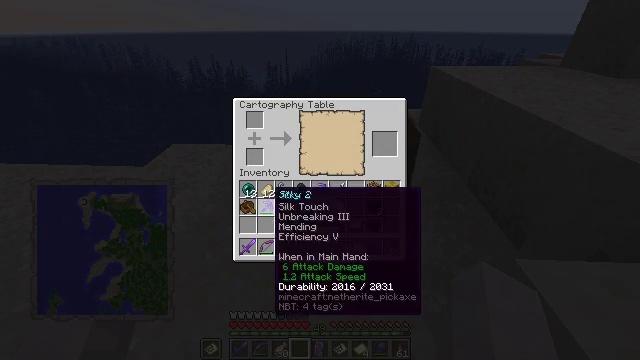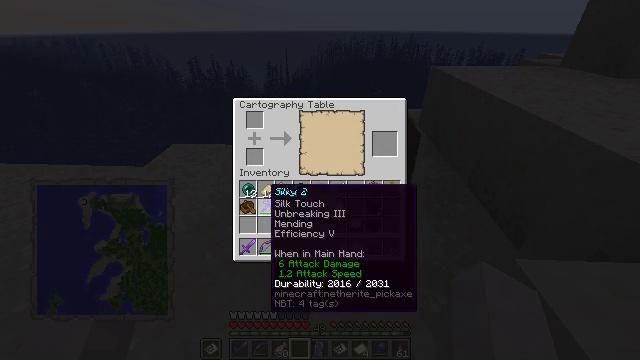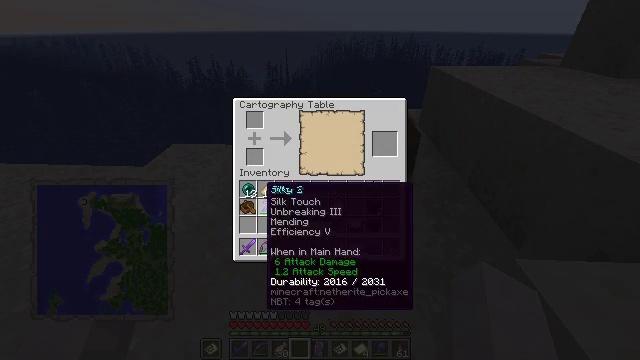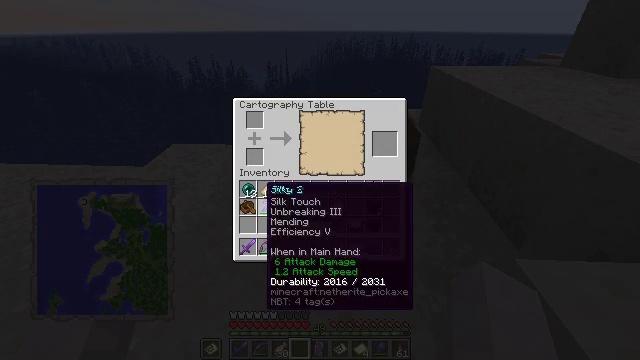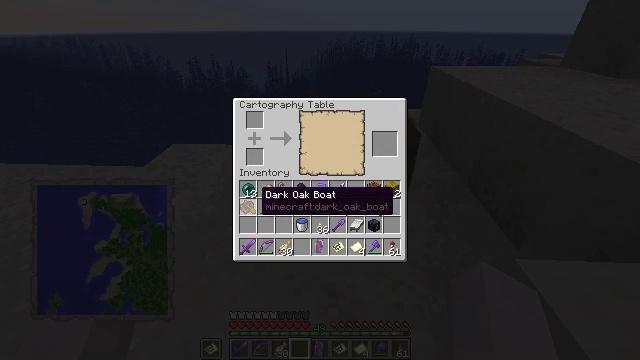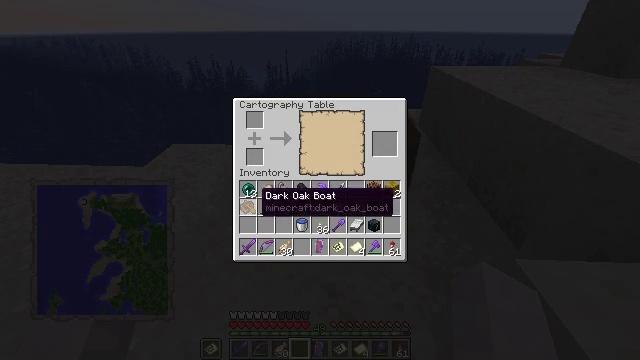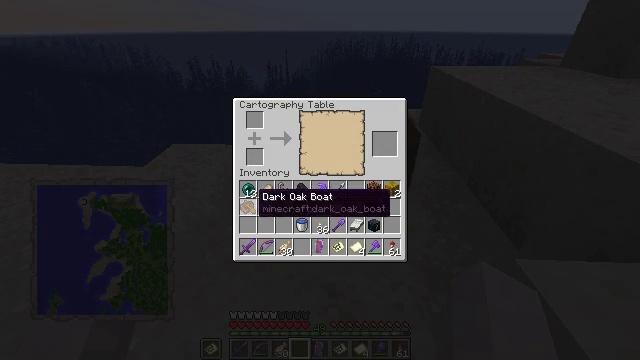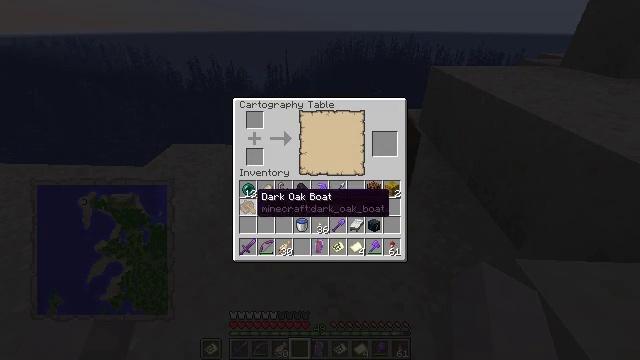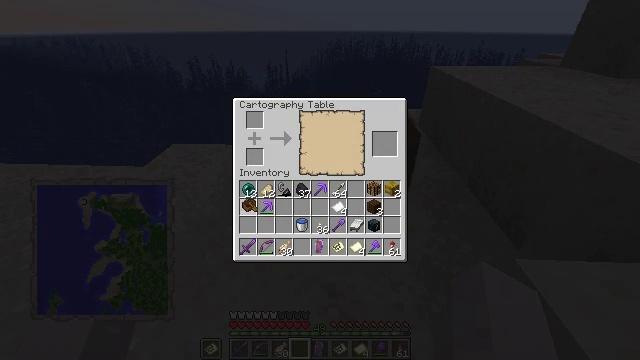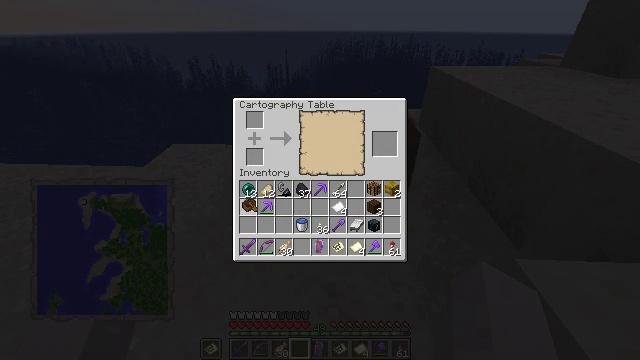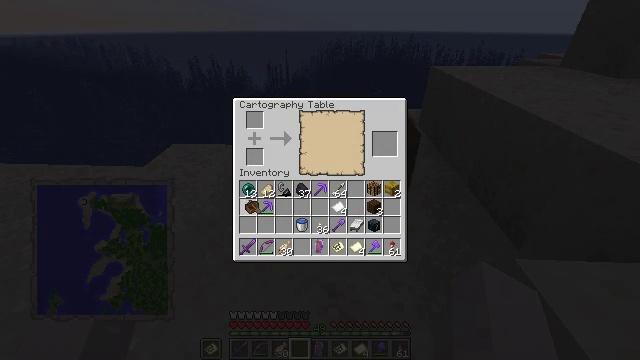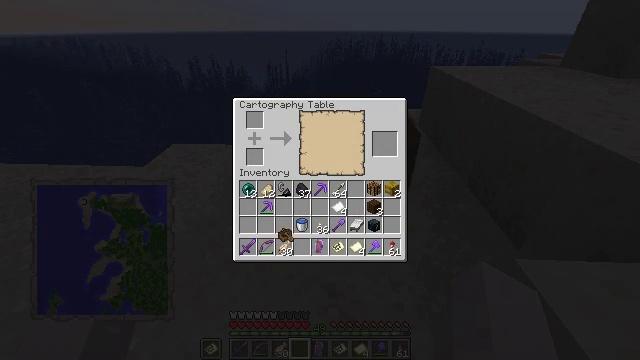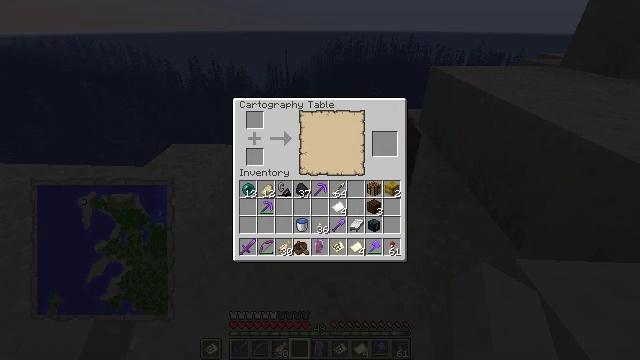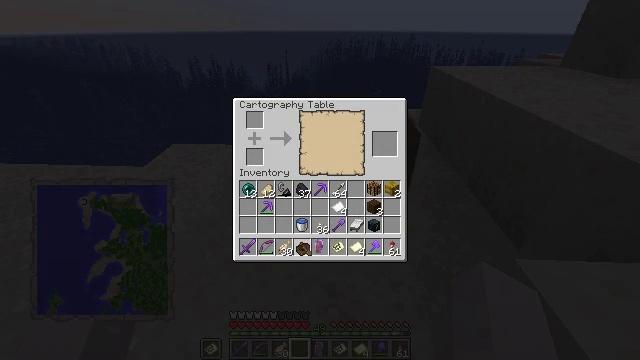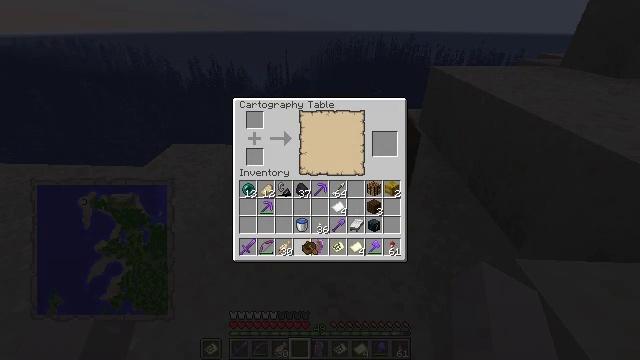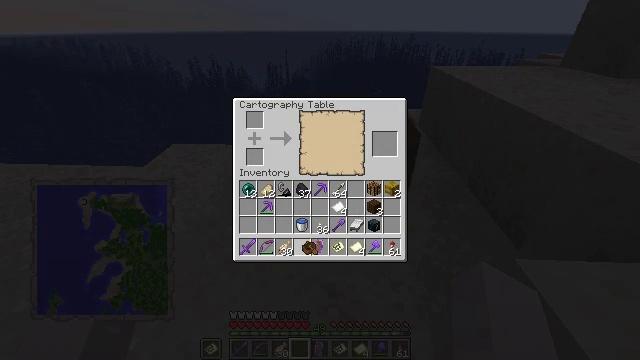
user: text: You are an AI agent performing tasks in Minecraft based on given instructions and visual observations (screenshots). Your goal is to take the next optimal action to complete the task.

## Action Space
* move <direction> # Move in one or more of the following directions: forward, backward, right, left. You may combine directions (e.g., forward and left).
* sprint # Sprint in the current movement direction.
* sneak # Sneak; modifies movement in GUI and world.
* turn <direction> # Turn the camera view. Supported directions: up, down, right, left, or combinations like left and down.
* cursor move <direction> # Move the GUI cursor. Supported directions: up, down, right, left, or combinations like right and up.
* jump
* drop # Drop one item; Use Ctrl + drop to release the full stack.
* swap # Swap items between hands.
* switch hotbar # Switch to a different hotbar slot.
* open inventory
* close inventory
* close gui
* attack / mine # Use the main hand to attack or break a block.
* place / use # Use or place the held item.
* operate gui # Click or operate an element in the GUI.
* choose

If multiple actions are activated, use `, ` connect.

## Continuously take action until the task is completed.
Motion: motion action
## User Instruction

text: Get the cartography table into your inventory.
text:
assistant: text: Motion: no_op
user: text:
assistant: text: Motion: no_op
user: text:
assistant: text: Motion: no_op
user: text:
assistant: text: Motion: no_op
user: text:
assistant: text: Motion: no_op
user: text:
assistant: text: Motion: no_op
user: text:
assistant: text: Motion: no_op
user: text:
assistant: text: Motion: attack / mine
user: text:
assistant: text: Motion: attack / mine
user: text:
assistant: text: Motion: attack / mine
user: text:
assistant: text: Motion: turn right and down
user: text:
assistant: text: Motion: turn right and down
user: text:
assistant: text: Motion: no_op
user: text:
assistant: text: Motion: no_op
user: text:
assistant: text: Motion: no_op
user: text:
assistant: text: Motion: no_op
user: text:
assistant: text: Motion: no_op
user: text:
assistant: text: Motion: no_op
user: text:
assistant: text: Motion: no_op
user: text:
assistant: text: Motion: no_op
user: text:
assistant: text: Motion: no_op
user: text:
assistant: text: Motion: no_op
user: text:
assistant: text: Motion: no_op
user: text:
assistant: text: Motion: no_op
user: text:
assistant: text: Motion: attack / mine
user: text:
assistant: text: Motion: attack / mine
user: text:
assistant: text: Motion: attack / mine
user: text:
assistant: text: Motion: no_op
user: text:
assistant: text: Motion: no_op
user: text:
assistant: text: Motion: no_op